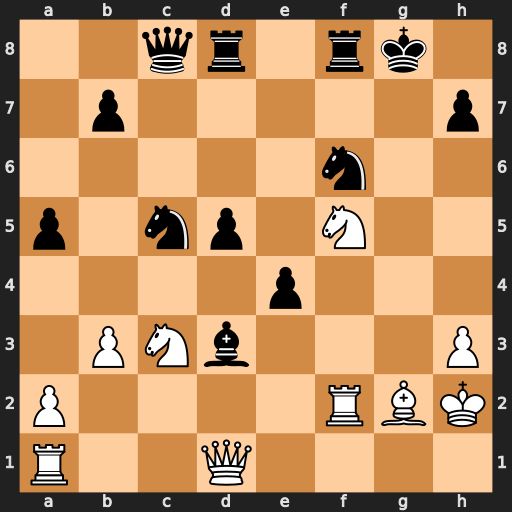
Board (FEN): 2qr1rk1/1p5p/5n2/p1np1N2/4p3/1PNb3P/P4RBK/R2Q4
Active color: w
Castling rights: -
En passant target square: -
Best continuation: Ne7+ Kh8 Nxc8